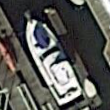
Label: civil